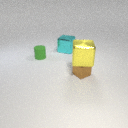
large yellow metal cube above small brown metal cube